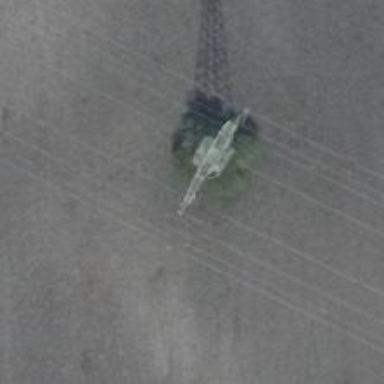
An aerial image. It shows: Power tower.